Question: How do I detect if the user has touched the screen in the past 5 seconds. If they have not I would like it to call my method to hide the navigation bars. I found a few answer but could not figure them out.
Thank You
.hhhh
'''
#import <UIKit/UIKit.h>
#import "PageView.h"
#import "SlideShowViewController.h"
#import "PagesCollectionViewController.h"
@interface PageFlipperAppDelegate : NSObject <UIApplicationDelegate> {}
@property (nonatomic, retain) IBOutlet UIWindow *window;
@property (nonatomic, retain, readonly) NSManagedObjectContext *managedObjectContext;
@property (nonatomic, retain, readonly) NSManagedObjectModel *managedObjectModel;
@property (nonatomic, retain, readonly) NSPersistentStoreCoordinator *persistentStoreCoordinator;
- (void)saveContext;
- (NSURL *)applicationDocumentsDirectory;
@end
@protocol MyKindOfWindowDelegate;
@interface MyKindOfWindow : UIWindow
{
NSTimer *tenthTimer;
NSInteger tenthPast;
}
@property (nonatomic, assign) id <MyKindOfWindowDelegate> touchDelegate;
-(void)startTimer;
-(void)stopTimer;
-(void)timerTick;
@end
@protocol MyKindOfWindowDelegate <NSObject>
@required
- (void) noTouchForFiveSeconds;
@end
'''
.mmmm
'''
#import "PageFlipperAppDelegate.h"
@implementation PageFlipperAppDelegate
@synthesize window;
@synthesize managedObjectContext, managedObjectModel, persistentStoreCoordinator;
- (void) noTouchForFiveSeconds //!! your AppDelegate should implement this method
{
NSLog (@"No touch detected for over 5 seconds");
//do your stuff
//you can re-start timer immediately or somewhere later in the code
[(MyKindOfWindow *)self.window startTimer];
}
- (BOOL)application:(UIApplication *)application didFinishLaunchingWithOptions:(NSDictionary *)launchOptions
{
[[UIApplication sharedApplication] setStatusBarStyle:UIStatusBarStyleBlackOpaque];
[NSThread sleepForTimeInterval:2.75];
self.window = [[MyKindOfWindow alloc] initWithFrame:[[UIScreen mainScreen] bounds]];
[(MyKindOfWindow *)self.window setTouchDelegate:self];
//PagesTableViewController *pagesTableViewController = [[PagesTableViewController alloc] initWithManagedObjectContext:[self managedObjectContext]];
//[(UINavigationController *)[[self window] rootViewController] pushViewController:pagesTableViewController animated:NO];
PagesCollectionViewController *collectionViewController = [[PagesCollectionViewController alloc] initWithManagedObjectContext:[self managedObjectContext]];
//self.window = (UIWindow*)[[SlideShowViewController alloc] initWithFrame:[[UIScreen mainScreen] bounds]];
// [s setTouchDelegate:self];
[(UINavigationController *)[[self window] rootViewController] pushViewController:collectionViewController animated:NO];
[(UINavigationController *)[[self window] rootViewController] setToolbarHidden:NO animated:NO];
//[[UIApplication sharedApplication] setStatusBarHidden:YES withAnimation:UIStatusBarAnimationFade];
//[pagesTableViewController release];
[collectionViewController release];
[[self window] makeKeyAndVisible];
return YES;
}
- (void)applicationWillResignActive:(UIApplication *)application
{
//stopping timer since we're going to background
[(MyKindOfWindow *)self.window stopTimer];
}
- (void)applicationDidBecomeActive:(UIApplication *)application
{
//you can start timer when app became active or somewhere later in the code
[(MyKindOfWindow *)self.window startTimer];
}
- (void)applicationDidEnterBackground:(UIApplication *)application { [self saveContext]; }
- (void)applicationWillEnterForeground:(UIApplication *)application
{
/*
Called as part of the transition from the background to the inactive state; here you can undo many of the changes made on entering the background.
*/
}
- (void)applicationWillTerminate:(UIApplication *)application { [self saveContext];
}
- (void)dealloc
{
[window release];
[managedObjectContext release];
[managedObjectModel release];
[persistentStoreCoordinator release];
[super dealloc];
}
- (void)awakeFromNib
{
/*
Typically you should set up the Core Data stack here, usually by passing the managed object context to the first view controller.
self..managedObjectContext = self.managedObjectContext;
*/
}
- (void)saveContext
{
NSError *error = nil;
if ([self managedObjectContext])
{
if ([managedObjectContext hasChanges] && ![managedObjectContext save:&error])
{
/*
Replace this implementation with code to handle the error appropriately.
abort() causes the application to generate a crash log and terminate. You should not use this function in a shipping application, although it may be useful during development. If it is not possible to recover from the error, display an alert panel that instructs the user to quit the application by pressing the Home button.
*/
// NSLog(@"Unresolved error %@, %@", error, [error userInfo]);
abort();
}
}
}
#pragma mark - Core Data stack
/**
Returns the managed object context for the application.
If the context doesn't already exist, it is created and bound to the persistent store coordinator for the application.
*/
- (NSManagedObjectContext *)managedObjectContext
{
if (!managedObjectContext)
{
NSPersistentStoreCoordinator *coordinator = [self persistentStoreCoordinator];
if (coordinator)
{
managedObjectContext = [[NSManagedObjectContext alloc] init];
[managedObjectContext setPersistentStoreCoordinator:coordinator];
[managedObjectContext setUndoManager:[[[NSUndoManager alloc] init] autorelease]];
}
}
return managedObjectContext;
}
/**
Returns the managed object model for the application.
If the model doesn't already exist, it is created from the application's model.
*/
- (NSManagedObjectModel *)managedObjectModel
{
if (!managedObjectModel)
{
NSURL *modelURL = [[NSBundle mainBundle] URLForResource:@"PageFlipper" withExtension:@"momd"];
managedObjectModel = [[NSManagedObjectModel alloc] initWithContentsOfURL:modelURL];
}
return managedObjectModel;
}
/**
Returns the persistent store coordinator for the application.
If the coordinator doesn't already exist, it is created and the application's store added to it.
*/
- (NSPersistentStoreCoordinator *)persistentStoreCoordinator
{
if (persistentStoreCoordinator) return persistentStoreCoordinator;
NSURL *storeURL = [[self applicationDocumentsDirectory] URLByAppendingPathComponent:@"PageFlipper.sqlite"];
NSError *error = nil;
persistentStoreCoordinator = [[NSPersistentStoreCoordinator alloc] initWithManagedObjectModel:[self managedObjectModel]];
if (![persistentStoreCoordinator addPersistentStoreWithType:NSSQLiteStoreType configuration:nil URL:storeURL options:nil error:&error])
{
/*
Replace this implementation with code to handle the error appropriately.
abort() causes the application to generate a crash log and terminate. You should not use this function in a shipping application, although it may be useful during development. If it is not possible to recover from the error, display an alert panel that instructs the user to quit the application by pressing the Home button.
Typical reasons for an error here include:
* The persistent store is not accessible;
* The schema for the persistent store is incompatible with current managed object model.
Check the error message to determine what the actual problem was.
If the persistent store is not accessible, there is typically something wrong with the file path. Often, a file URL is pointing into the application's resources directory instead of a writeable directory.
If you encounter schema incompatibility errors during development, you can reduce their frequency by:
* Simply deleting the existing store:
[[NSFileManager defaultManager] removeItemAtURL:storeURL error:nil]
* Performing automatic lightweight migration by passing the following dictionary as the options parameter:
[NSDictionary dictionaryWithObjectsAndKeys:[NSNumber numberWithBool:YES], NSMigratePersistentStoresAutomaticallyOption, [NSNumber numberWithBool:YES], NSInferMappingModelAutomaticallyOption, nil];
Lightweight migration will only work for a limited set of schema changes; consult "Core Data Model Versioning and Data Migration Programming Guide" for details.
*/
// NSLog(@"Unresolved error %@, %@", error, [error userInfo]);
abort();
}
return persistentStoreCoordinator;
}
#pragma mark - Application's Documents directory
/**
Returns the URL to the application's Documents directory.
*/
- (NSURL *)applicationDocumentsDirectory
{
return [[[NSFileManager defaultManager] URLsForDirectory:NSDocumentDirectory inDomains:NSUserDomainMask] lastObject];
}
/*- (IBAction)toggleSettingsView:(id)sender
{
UIView *from = ([[settingsViewController view] isHidden] ? [padViewController view] : [settingsViewController view]);
UIView *to = ([[settingsViewController view] isHidden] ? [settingsViewController view] : [padViewController view]);
const NSTimeInterval flipDuration = 1.0;
[UIView transitionWithView:from duration:flipDuration options:UIViewAnimationOptionTransitionFlipFromLeft animations:^(void)
{
[from setHidden:YES];
[to setHidden:NO];
}
completion:^(BOOL finished) {}
];
[UIView transitionWithView:to duration:flipDuration options:UIViewAnimationOptionTransitionFlipFromLeft animations:^(void)
{
[from setHidden:YES];
[to setHidden:NO];
}
completion:^(BOOL finished) {}
];
}*/
@end
@implementation MyKindOfWindow
@synthesize touchDelegate = _touchDelegate;
- (id)initWithFrame:(CGRect)aRect
{
if ((self = [super initWithFrame:aRect])) {
_touchDelegate = nil;
tenthPast = 0;
tenthTimer = nil;
}
return self;
}
-(void)startTimer
{
NSLog (@"starting timer");
tenthPast = 0;
if (tenthTimer) [self stopTimer];
tenthTimer = [NSTimer timerWithTimeInterval:0.1
target:self
selector:@selector(timerTick)
userInfo:nil
repeats:YES];
[[NSRunLoop currentRunLoop] addTimer:tenthTimer forMode:NSDefaultRunLoopMode];
}
-(void)stopTimer
{
NSLog (@"stopping timer");
[tenthTimer invalidate];
tenthTimer = nil;
}
-(void)timerTick
{
//NSLog (@"1/10th of second passed");
if (++tenthPast > 50) {
if ((_touchDelegate != nil) && ([_touchDelegate respondsToSelector:@selector(noTouchForFiveSeconds)])) {
NSLog (@"sending info to delegate");
[self stopTimer];
[_touchDelegate noTouchForFiveSeconds];
}
}
}
- (void)sendEvent:(UIEvent *)event
{
[super sendEvent: event];
if (event.type == UIEventTypeTouches) {
//NSLog (@"touches detected - resetting counter");
tenthPast = 0;
}
}
@end
'''

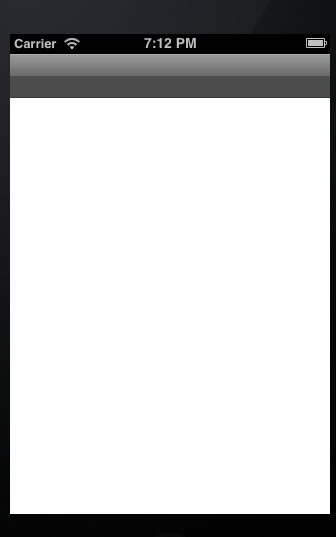
Answer: I've adopted your code so that it should work.
Main changes are: 'pagesTableViewController' and 'collectionViewController' should be
retained properties of your application delegate.
'self.window.rootViewController' is now defined in 'didFinishLaunchingWithOptions:', both viewControllers are released in 'dealloc'.
Note that you really should consider placing class definitions in separate files and
possibly start using ARC for new projects.
'''
#import <UIKit/UIKit.h>
#import "PageView.h"
#import "SlideShowViewController.h"
#import "PagesCollectionViewController.h"
@protocol MyKindOfWindowDelegate;
@interface PageFlipperAppDelegate : NSObject <UIApplicationDelegate,MyKindOfWindowDelegate> {}
@property (nonatomic, retain) IBOutlet UIWindow *window;
@property (nonatomic, retain) PagesTableViewController* pagesTableViewController;
@property (nonatomic, retain) SlideShowViewController* collectionViewController;
@property (nonatomic, retain, readonly) NSManagedObjectContext *managedObjectContext;
@property (nonatomic, retain, readonly) NSManagedObjectModel *managedObjectModel;
@property (nonatomic, retain, readonly) NSPersistentStoreCoordinator *persistentStoreCoordinator;
- (void)saveContext;
- (NSURL *)applicationDocumentsDirectory;
@end
@interface MyKindOfWindow : UIWindow
{
NSTimer *tenthTimer;
NSInteger tenthPast;
}
@property (nonatomic, retain) id <MyKindOfWindowDelegate> touchDelegate;
-(void)startTimer;
-(void)stopTimer;
-(void)timerTick;
@end
@protocol MyKindOfWindowDelegate <NSObject>
@required
- (void) noTouchForFiveSeconds;
@end
'''
'''
#import "PageFlipperAppDelegate.h"
@implementation PageFlipperAppDelegate
@synthesize window,pagesTableViewController,collectionViewController;
@synthesize managedObjectContext, managedObjectModel, persistentStoreCoordinator;
- (void) noTouchForFiveSeconds //!! your AppDelegate should implement this method
{
NSLog (@"No touch detected for over 5 seconds");
//do your stuff
//you can re-start timer immediately or somewhere later in the code
[(MyKindOfWindow *)self.window startTimer];
}
- (BOOL)application:(UIApplication *)application didFinishLaunchingWithOptions:(NSDictionary *)launchOptions
{
[[UIApplication sharedApplication] setStatusBarStyle:UIStatusBarStyleBlackOpaque];
[NSThread sleepForTimeInterval:2.75];
self.window = [[MyKindOfWindow alloc] initWithFrame:[[UIScreen mainScreen] bounds]];
[(MyKindOfWindow *)self.window setTouchDelegate:self];
self.pagesTableViewController = [[PagesTableViewController alloc] initWithManagedObjectContext:[self managedObjectContext]];
self.collectionViewController = [[PagesCollectionViewController alloc] initWithManagedObjectContext:[self managedObjectContext]];
self.window.rootViewController = self.pagesTableViewController;
[self.pagesTableViewController pushViewController:pagesTableViewController animated:NO];
[self.pagesTableViewController setToolbarHidden:NO animated:NO];
[[self window] makeKeyAndVisible];
return YES;
}
- (void)dealloc
{
[pagesTableViewController release];
[collectionViewController release];
[window release];
[managedObjectContext release];
[managedObjectModel release];
[persistentStoreCoordinator release];
[super dealloc];
}
'''
I made the changes in text editor so there might be some typos. Hopfully not.
EDIT:
If you want a certain viewController to start/stop timer with it's appearing/disappearing you should remove all startTimer accourancies in the appDelegate and put the following lines in that viewControllers .m file:
'''
#import "PageFlipperAppDelegate.h"
- (void)viewDidAppear:(BOOL)animated {
[super viewDidAppear: animated];
PageFlipperAppDelegate *appDelegate = (PageFlipperAppDelegate *)[[UIApplication sharedApplication] delegate];
[(MyKindOfWindow *)appDelegate.window startTimer];
}
- (void)viewDidDisappear:(BOOL)animated {
[super viewDidDisappear: animated];
PageFlipperAppDelegate *appDelegate = (PageFlipperAppDelegate *)[[UIApplication sharedApplication] delegate];
[(MyKindOfWindow *)appDelegate.window stopTimer];
}
'''